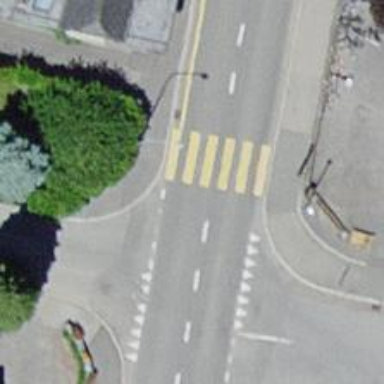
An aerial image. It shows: Uncontrolled zebra crossing on the road.